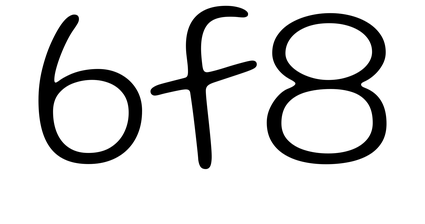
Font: Gluten_ExtraLight